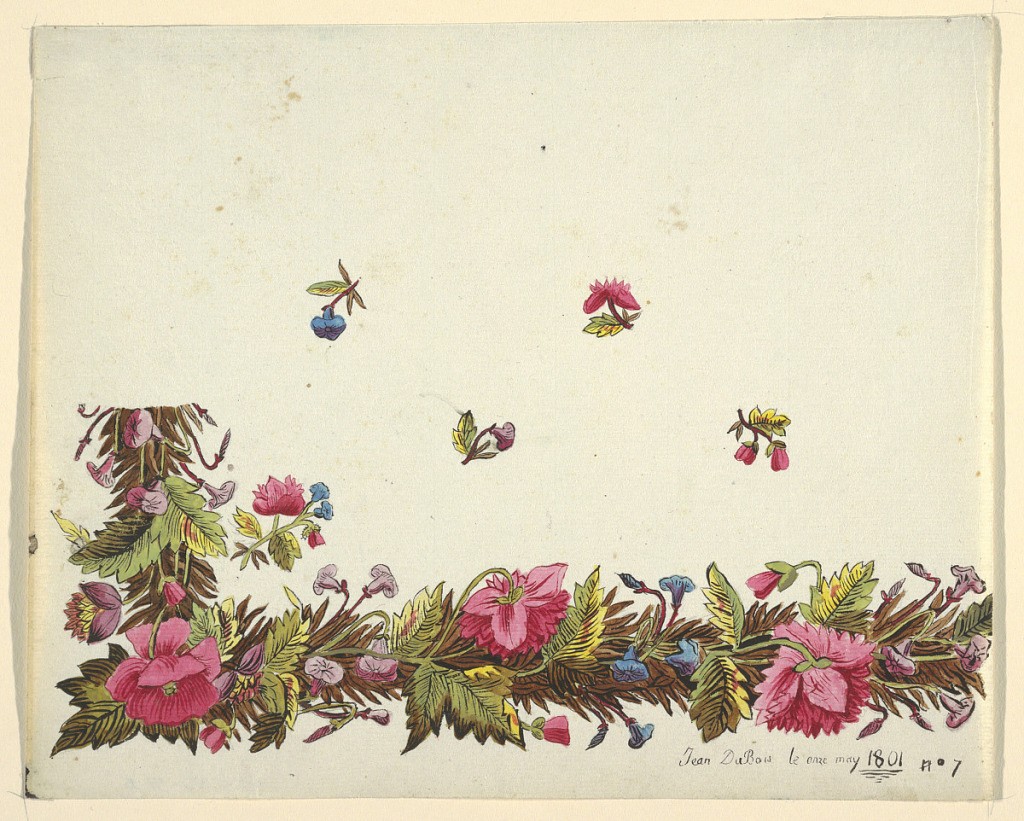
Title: Floral design for printed textile
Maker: Louis-Albert DuBois, Swiss, 1752–1818
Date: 1800–1818
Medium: Brush and gouache, graphite on pale green wove paper
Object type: Drawing
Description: Floral border design, pink flowers, green and brown leaves, scattered buds on field above.  White ground.